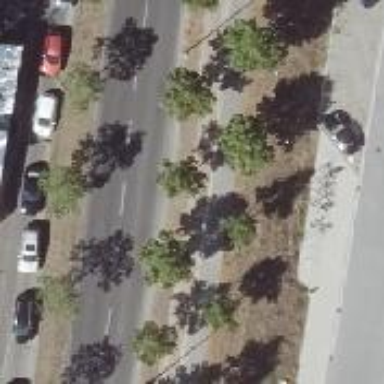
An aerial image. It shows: Avenue of deciduous broadleaved trees.